Question: I have the following function that observes values of my database's child node:
'''
func findUser() {
let tempUser = "jordan"
let firRef = FIRDatabase.database().reference()
let userRef = firRef.child("user-referances")
var username:String?
userRef.observe(.value, with: { (snapshot) in
if let dictionary = snapshot.value as? [String:AnyObject] {
print(snapshot)
print(dictionary)
username = dictionary["username"] as? String
//print("usernam)
if username == tempUser {
print("username exists")
print(username)
//return
}else {
print("username not found")
}
}
}) { (error) in
print(error)
}
}
'''
When I try to assign dictionary value to a string and compare them, it does not assign it. However when i print dictionary values, the values are there.

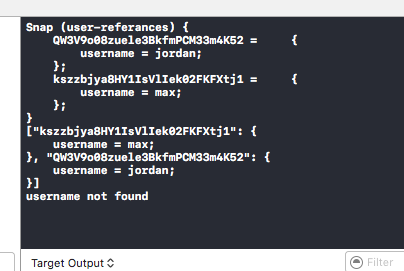
Answer: As far as i can understand your code you are checking if a username already exists. Use this to find the username, instead of iterating through all of them.
'''
userRef.child("user-referances").queryOrdered(byChild: "username").queryEqual(toValue: "tempUser").observeSingleEvent(of: .value, with: {(snap) in
if let snapDict = snap.value as? [String:AnyObject] {
for each in snapDict{
let stringName = each.value["username"] as! String
print("username for :\(each.key) is : \(stringName)")
}
}else{
//That username doesnt exists.
}
})
'''
Check :- <URL>